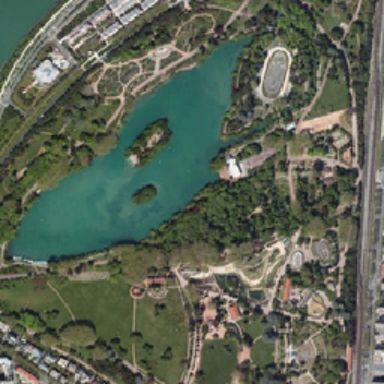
The scenery of the park is very beautiful .